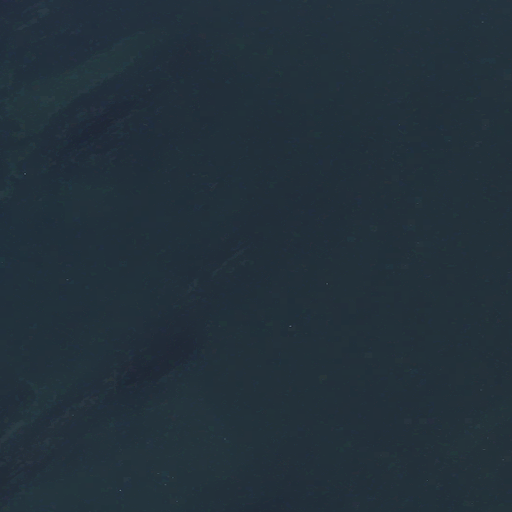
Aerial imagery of bar in Maine named Pulpit Rock containing open water and herbaceous wetlands